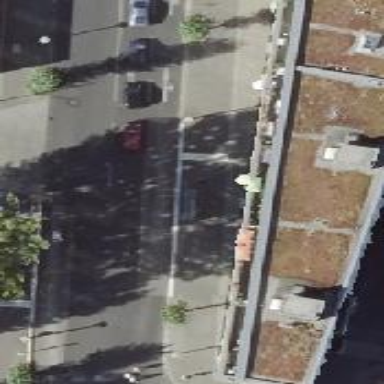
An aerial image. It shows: Residential building with flat roof.